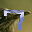
Label: 7